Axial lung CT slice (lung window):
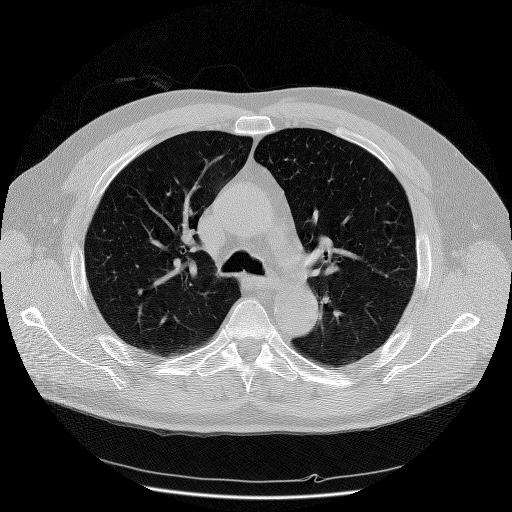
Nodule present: no